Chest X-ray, PA view. Patient: 34 years old, sex F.
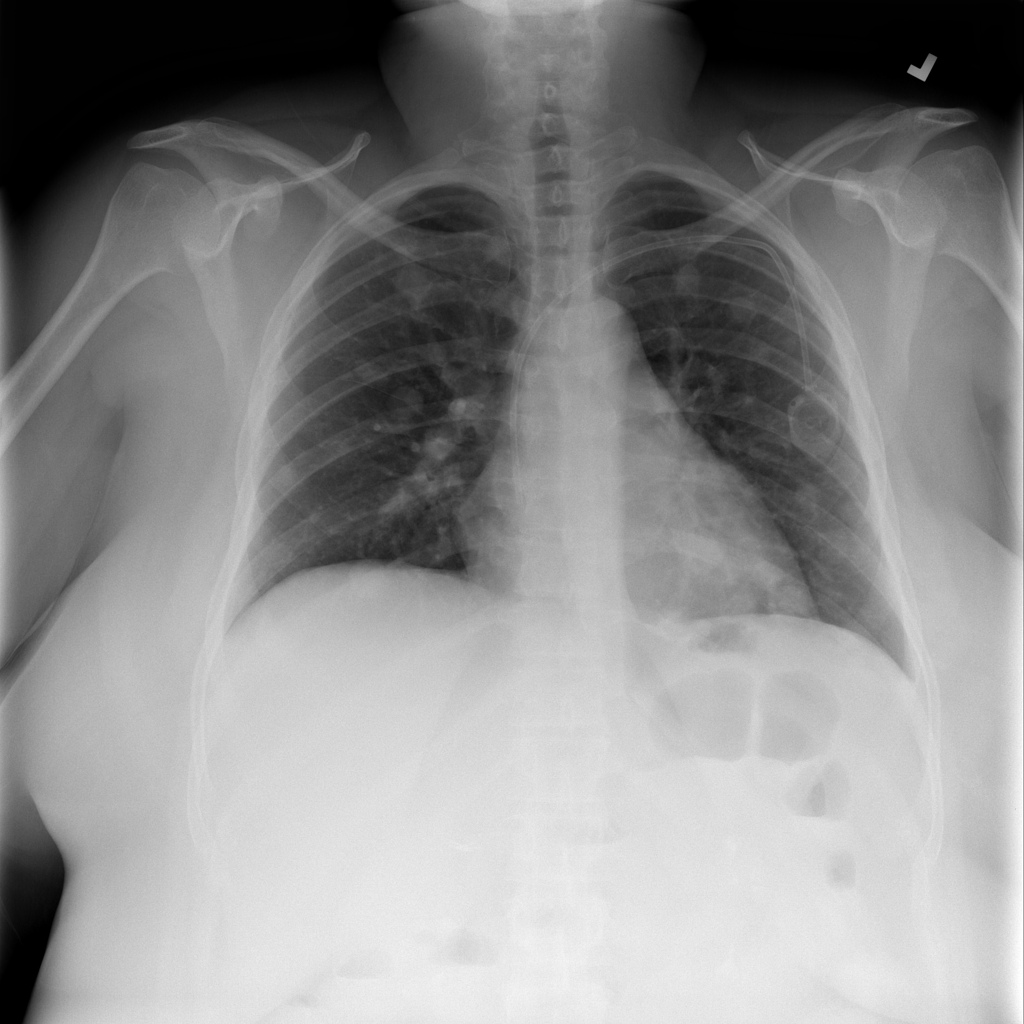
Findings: Infiltration